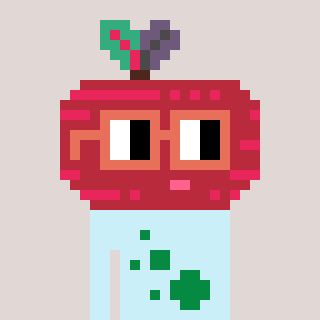
a pixel art character with square orange glasses, a beet-shaped head and a cold-colored body on a warm background